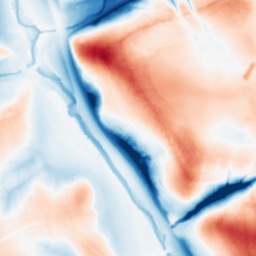
Category: classical
Decomposition family: gaussian_anisotropic
Decomposition parameters: sigma_x: 20
sigma_y: 20
Upsampling method: linear_exact
Upsampling parameters: scale: 2
Upsampling scale: 2